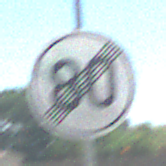
Verkehrszeichen: EndeGeschwindigkeit80
Umgebung: Outdoor, Nature
Tageszeit: Midday
Wetter: Clear
Licht: Natural
Jahreszeit: NotSpecified
Kontrast: HighContrast